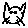
Label: cat